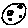
Label: moon